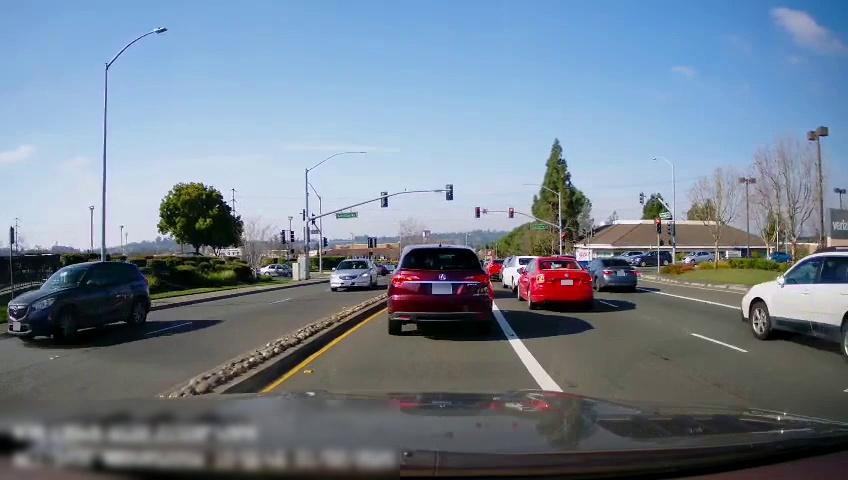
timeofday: Day
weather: Sunny
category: Drivable Space
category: Drivable Space
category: Vehicles | Car
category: Vehicles | Car
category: Vehicles | SUV
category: Vehicles | Car
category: Vehicles | Car
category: Vehicles | Car
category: Vehicles | SUV
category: Vehicles | SUV
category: Vehicles | Car
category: Vehicles | Car
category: Vehicles | SUV
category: Vehicles | Car
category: Vehicles | Car
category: Vehicles | SUV
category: Lanes | Current Lane
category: Lanes | Alternate Lane
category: Lanes | Current Lane
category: Lanes | Current Lane
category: Lanes | Alternate Lane
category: Lanes | Opposite Lane
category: Traffic | Signs
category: Traffic | Lights
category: Traffic | Lights
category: Traffic | Lights
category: Traffic | Lights
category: Traffic | Lights
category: Traffic | Lights
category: Traffic | Lights
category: Traffic | Lights
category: Traffic | Lights
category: Traffic | Lights
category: Traffic | Lights
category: Traffic | Lights
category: Traffic | Lights